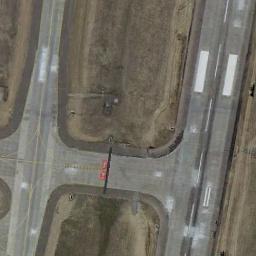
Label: runway